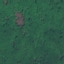
Label: Forest